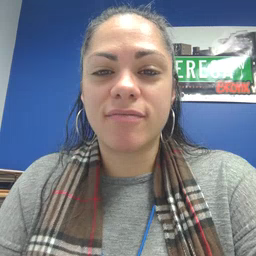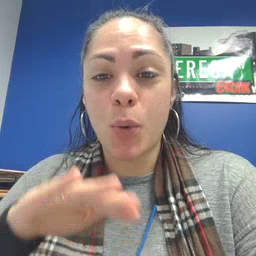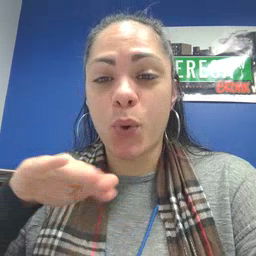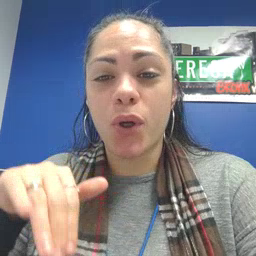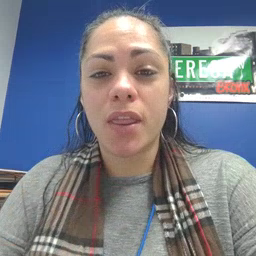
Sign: pool